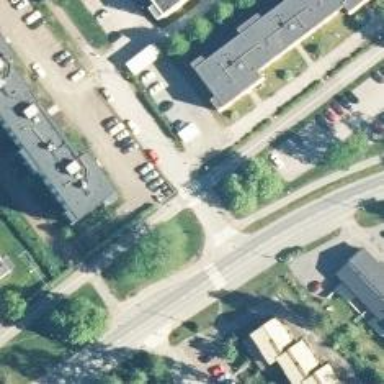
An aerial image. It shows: Asphalt road in residential area.